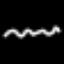
Label: squiggle